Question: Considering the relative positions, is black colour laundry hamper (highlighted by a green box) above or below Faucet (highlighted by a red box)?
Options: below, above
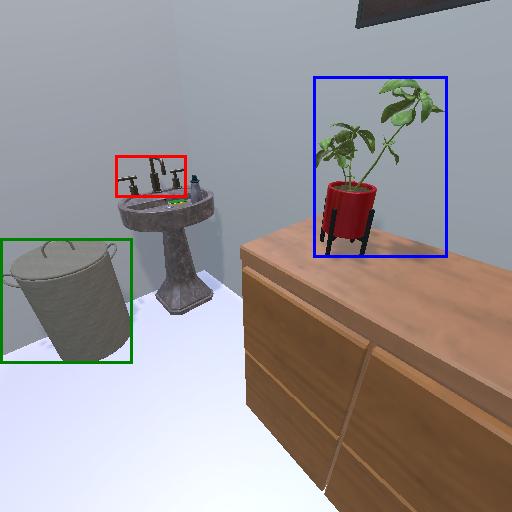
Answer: below